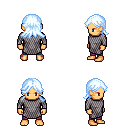
a pixel art fantasy rpg character, male body template, human, tanned skin, chain mail, magenta pants, white cyan loose hair, four views (front, back, left, right), 2x2 character sprite sheet, small pixel art, hard edges, no anti-aliasing